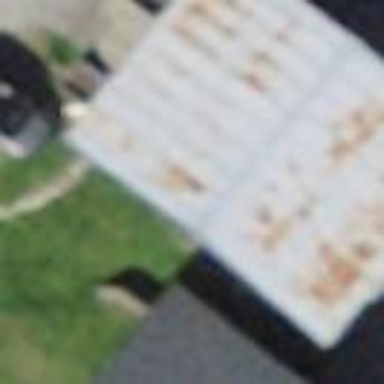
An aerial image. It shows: Shed building.